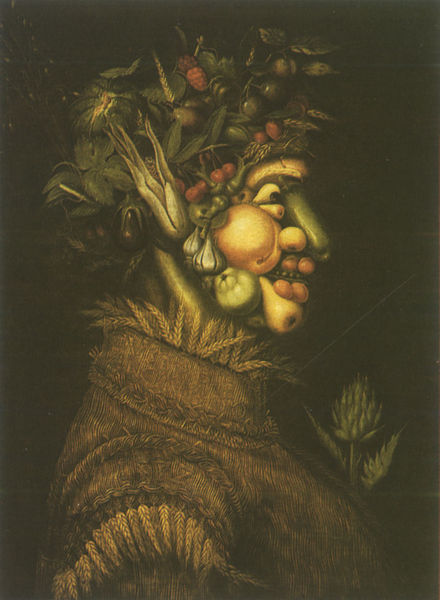
Titel: L’Estate (Sommer)
Künstler: Wienand von Steeg
Institution: Privatsammlung
Schlagwörter: blätter, dunkel, gemälde, kopf, mann, gelb, grün, blume, blumen, bunt, frau, hintergrund, nase, orange, profil, schwarz, stroh, obst, gesicht, kleidung, mensch, portrait, porträt, pflanzen, renaissance, früchte, gemüse, mais, stillleben, apfel, sommer, getreide, heu, korn, weizen, herbst, seitenansicht, birne, quitte, zwiebel, kirschen, lachen, geld, beeren, erdbeeren, distel, manierismus, hopfen, knoblauch, protrait, gurke, himbeeren, artischocke, aubergine, archimboldo, getreid, radieschen, porträt#, artichoke, ähnren